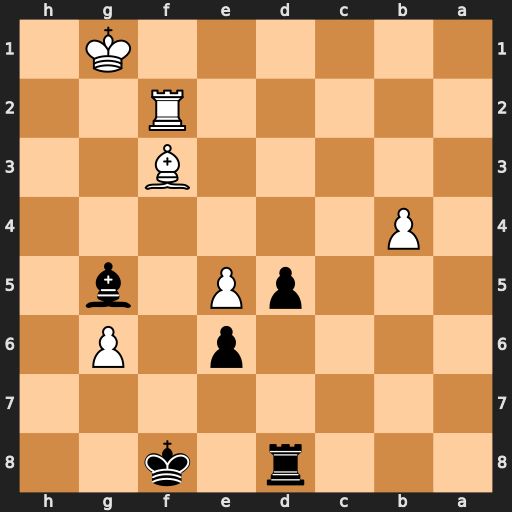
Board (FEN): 3r1k2/8/4p1P1/3pP1b1/1P6/5B2/5R2/6K1
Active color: b
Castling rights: -
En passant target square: -
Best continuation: Be3 Be2+ Kg7 Kg2 Bxf2